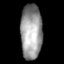
Tissue: lung
Cell type: Epithelial cells
Senescence score: 0.1712
Nuclear area (px): 1161
Mean DAPI intensity: 153.375